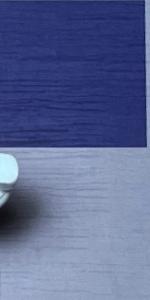
Label: Empty